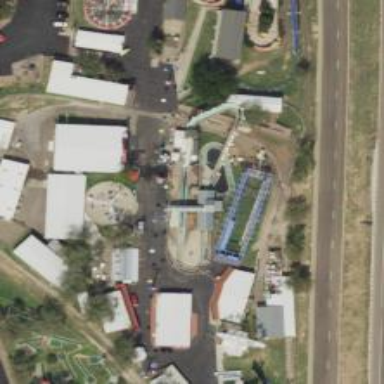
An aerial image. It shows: Water slide attraction.